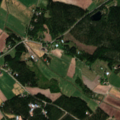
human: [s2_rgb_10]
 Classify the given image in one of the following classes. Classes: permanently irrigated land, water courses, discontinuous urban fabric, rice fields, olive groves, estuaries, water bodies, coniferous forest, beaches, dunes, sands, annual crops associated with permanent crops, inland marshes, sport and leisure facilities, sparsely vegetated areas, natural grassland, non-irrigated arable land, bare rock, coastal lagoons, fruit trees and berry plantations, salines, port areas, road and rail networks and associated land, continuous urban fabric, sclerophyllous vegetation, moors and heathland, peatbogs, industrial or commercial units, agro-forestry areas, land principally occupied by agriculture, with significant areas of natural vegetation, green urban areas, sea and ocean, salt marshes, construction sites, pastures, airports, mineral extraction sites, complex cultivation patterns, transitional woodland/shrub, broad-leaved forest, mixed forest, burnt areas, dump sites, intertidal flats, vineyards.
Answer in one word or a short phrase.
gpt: non-irrigated arable land, land principally occupied by agriculture, with significant areas of natural vegetation, coniferous forest, mixed forest